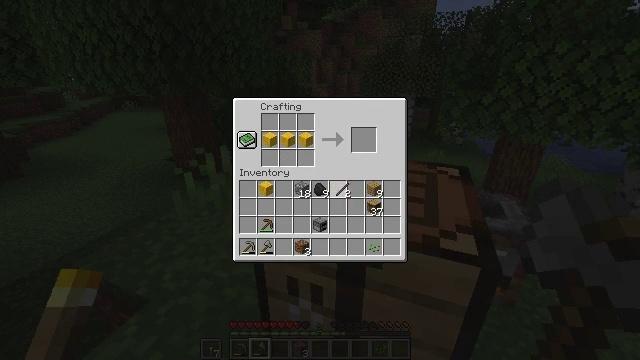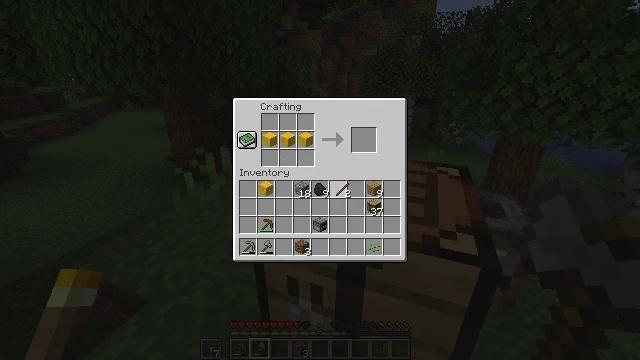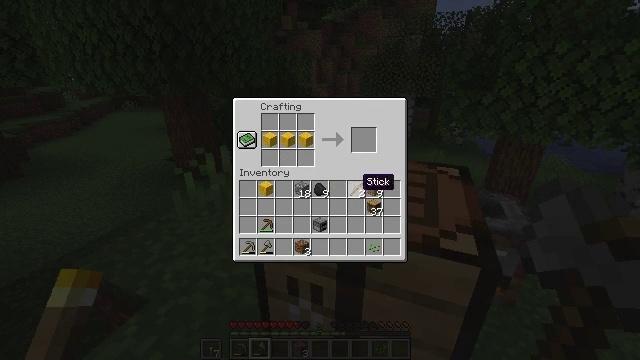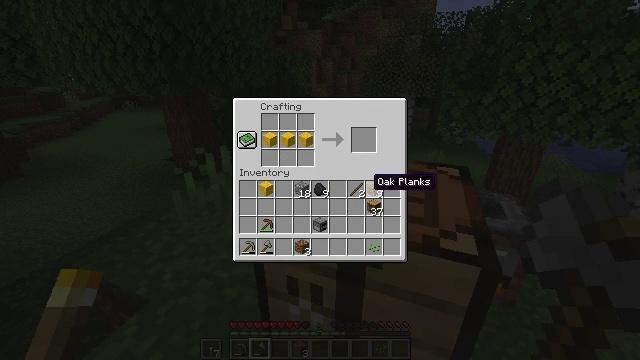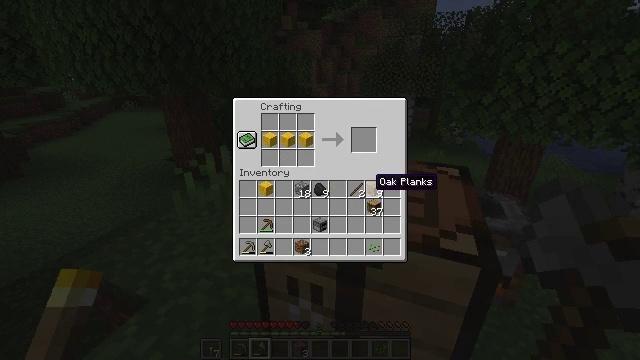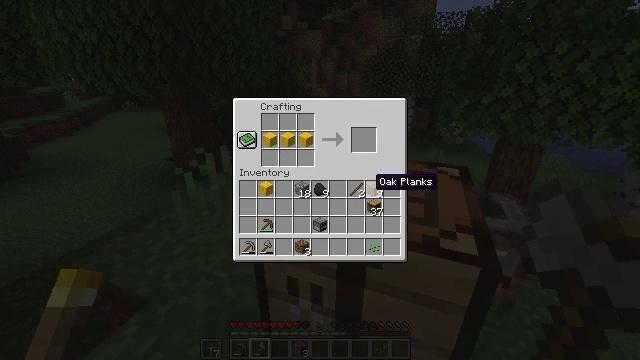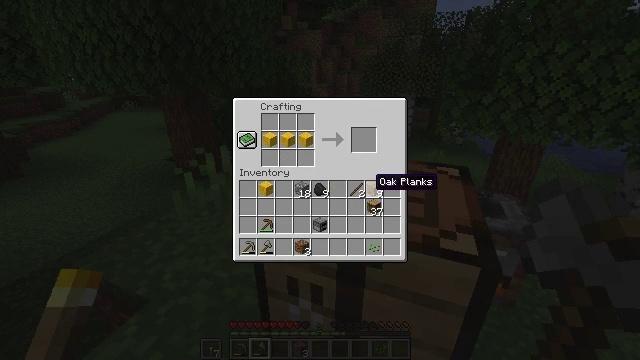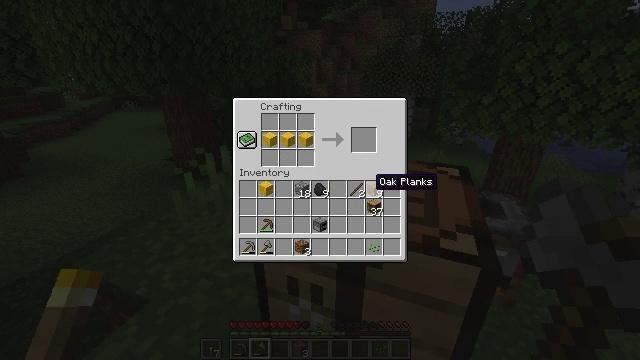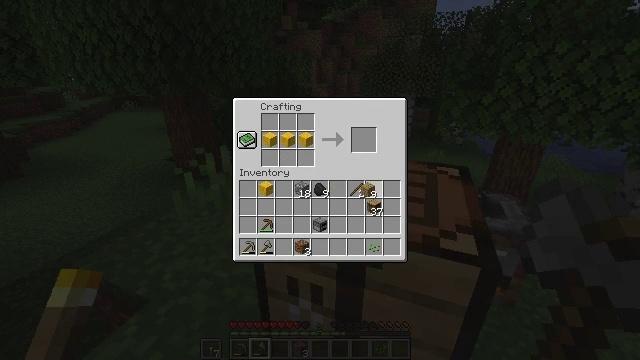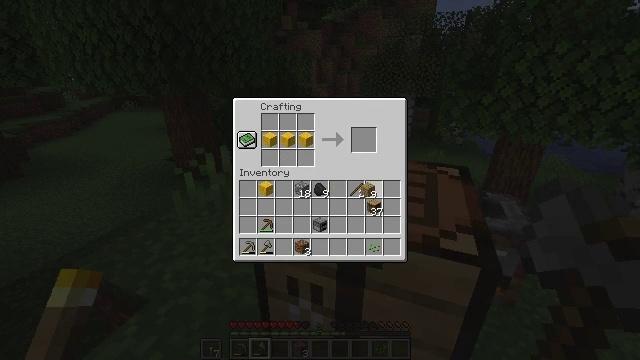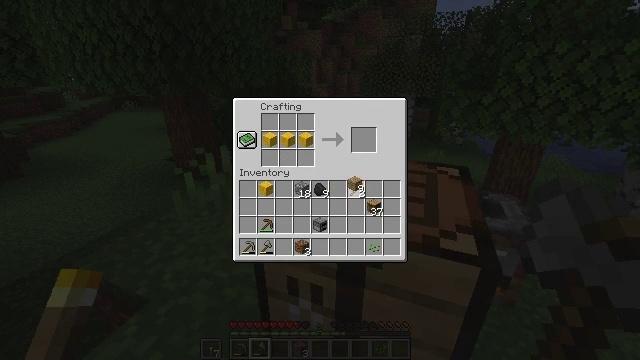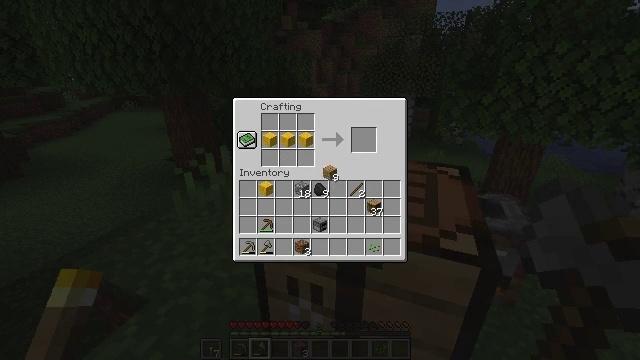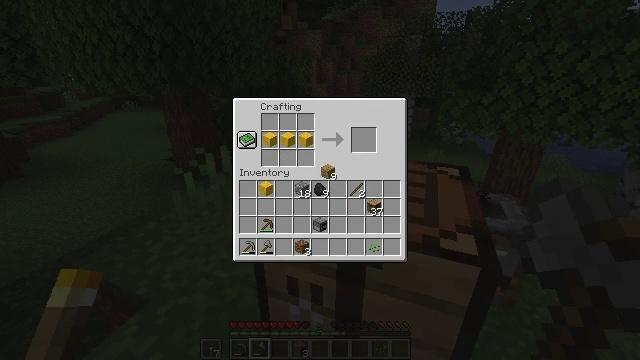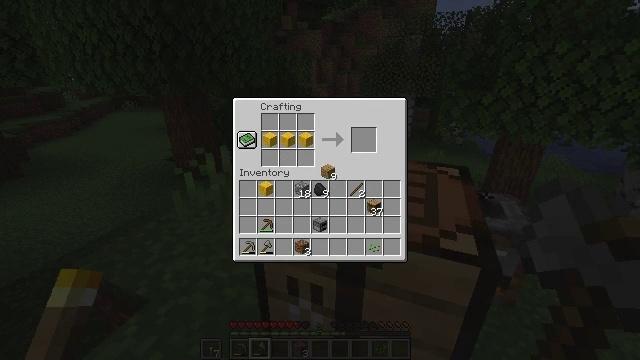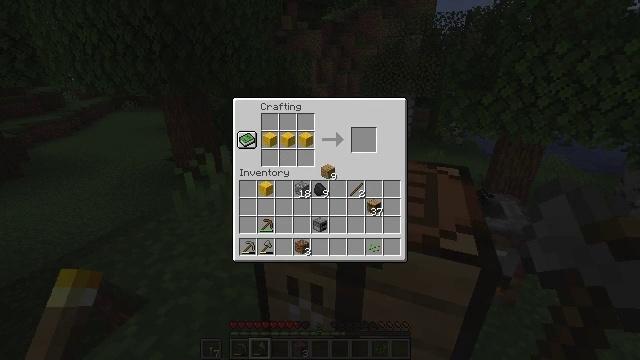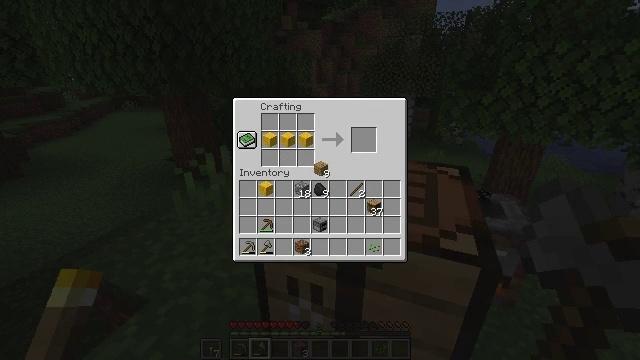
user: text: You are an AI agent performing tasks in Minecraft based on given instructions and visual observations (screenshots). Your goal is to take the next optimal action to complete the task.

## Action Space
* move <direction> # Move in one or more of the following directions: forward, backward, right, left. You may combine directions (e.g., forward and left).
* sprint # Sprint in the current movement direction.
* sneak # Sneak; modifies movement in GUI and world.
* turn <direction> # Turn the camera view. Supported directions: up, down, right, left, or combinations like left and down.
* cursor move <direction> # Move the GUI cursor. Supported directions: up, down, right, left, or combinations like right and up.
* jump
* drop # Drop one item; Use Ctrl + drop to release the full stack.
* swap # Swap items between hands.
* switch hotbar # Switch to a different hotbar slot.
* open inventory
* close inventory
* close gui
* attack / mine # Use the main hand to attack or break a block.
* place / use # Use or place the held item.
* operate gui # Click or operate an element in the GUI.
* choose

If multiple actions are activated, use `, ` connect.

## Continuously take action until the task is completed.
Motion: motion action
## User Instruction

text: Craft a yellow bed.
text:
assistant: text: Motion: operate gui
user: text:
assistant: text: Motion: cursor move right
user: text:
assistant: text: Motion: cursor move right
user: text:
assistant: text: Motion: no_op
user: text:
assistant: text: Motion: no_op
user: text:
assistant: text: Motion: no_op
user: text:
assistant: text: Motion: no_op
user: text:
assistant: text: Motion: operate gui
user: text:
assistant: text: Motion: operate gui
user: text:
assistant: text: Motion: cursor move left
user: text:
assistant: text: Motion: cursor move left and up
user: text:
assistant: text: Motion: no_op
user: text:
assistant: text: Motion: no_op
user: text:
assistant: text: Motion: no_op
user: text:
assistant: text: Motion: cursor move left
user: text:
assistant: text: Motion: cursor move left
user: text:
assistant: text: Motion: no_op
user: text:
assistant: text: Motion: no_op
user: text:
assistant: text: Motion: no_op
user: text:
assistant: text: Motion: choose
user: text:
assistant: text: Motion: choose
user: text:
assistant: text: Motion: choose
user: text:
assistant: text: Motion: choose
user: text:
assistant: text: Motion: choose
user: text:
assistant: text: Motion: cursor move left, choose
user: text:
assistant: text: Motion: cursor move left, choose
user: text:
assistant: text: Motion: choose
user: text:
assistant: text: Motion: cursor move left, choose
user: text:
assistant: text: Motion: choose
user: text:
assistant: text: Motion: choose